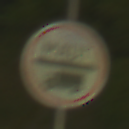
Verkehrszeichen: Mautpflicht
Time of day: Night
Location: Outdoor (Urban)
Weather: PartlyCloudy
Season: NotSpecified
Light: Artificial